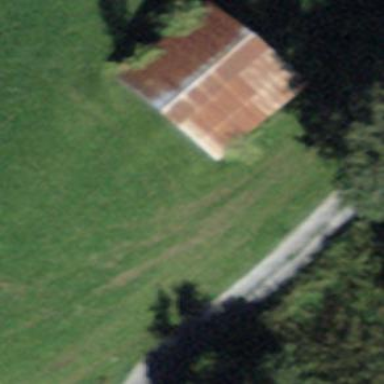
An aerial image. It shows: Rural barn.